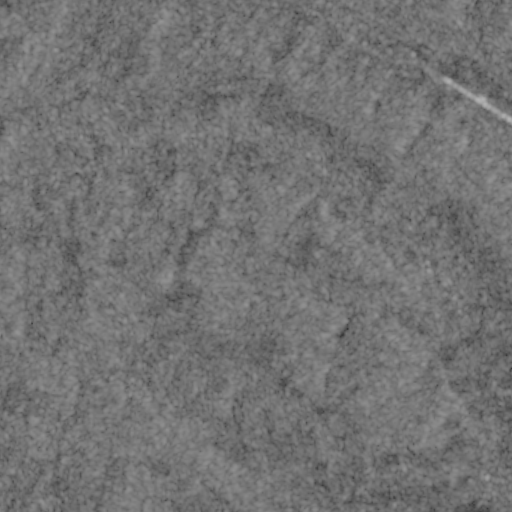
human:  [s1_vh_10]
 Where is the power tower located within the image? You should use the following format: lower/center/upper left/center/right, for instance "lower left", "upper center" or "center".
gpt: The power tower is located in the upper right of the image.
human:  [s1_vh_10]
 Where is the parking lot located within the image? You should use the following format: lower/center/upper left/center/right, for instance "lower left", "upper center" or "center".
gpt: There is no parking lot in the image.

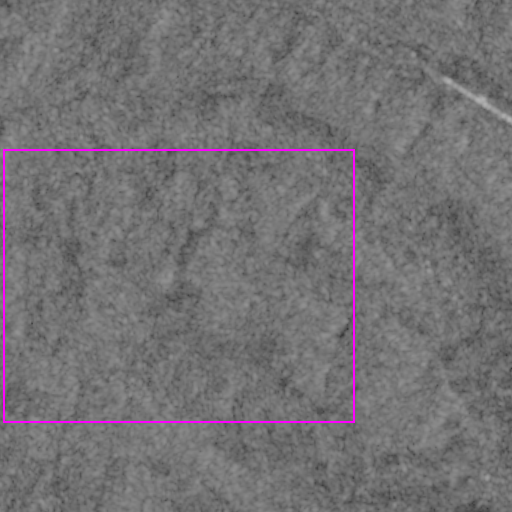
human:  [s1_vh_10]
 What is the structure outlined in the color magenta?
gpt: The structure outlined in magenta is a crop field.
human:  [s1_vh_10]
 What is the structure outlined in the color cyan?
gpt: There is no cyan outline.